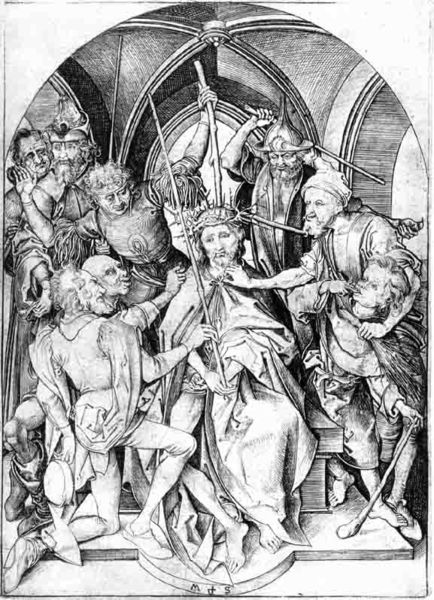
Titel: Die Dornenkrönung
Künstler: Martin Schongauer
Standort: Karlsruhe
Institution: Staatliche Kunsthalle Karlsruhe
Schlagwörter: dunkel, fuß, gruppe, hand, kopf, mann, nackt, schatten, umhang, weiß, menschen, sitzen, fenster, frau, grau, holz, hut, kleid, männer, raum, schwarz, stuhl, zeichnung, zimmer, blick, gebäude, haus, tuch, haube, leute, malerei, alt, bart, bärte, kappe, mütze, mützen, architektur, augen, bibel, falten, kleidung, mensch, mord, sockel, tod, trauer, bild, hände, innenraum, signatur, kirche, gewand, haare, kutte, mantel, sessel, sitzend, strick, decke, kind, gotik, krone, renaissance, stock, engel, fesseln, bein, füße, hintern, holzschnitt, bogen, schuhe, stab, hosen, grafik, graphik, bank, hocker, rundbogen, kuppel, treppe, könig, lanze, soldaten, thron, balken, stufe, stufen, entkleidung, faltenwurf, podest, junge, tor, halle, bögen, barfuss, gewölbe, stangen, spott, buch, kirch, kreuz, religion, torbogen, linear, rippen, druck, druckgraphik, schwarzweiss, druckgrafik, schraffur, radierung, stich, festnahme, gefangen, gefangennahme, häscher, knüppel, schwert, schwerter, waffen, knien, schlag, schlagstock, soldat, strafe, stöcke, waffe, helm, stiefel, herrscher, pilatus, trohn, tron, kranz, menschenmenge, rüstung, schaulustige, arkaden, gestalten, rom, römer, schlussstein, kreuzrippen, kreuzrippengewölbe, schläger, helme, karfreitag, stäbe, gotisch, kreuzgewölbe, kreuzgratgewölbe, rippengewölbe, spitzbogen, christus, jesus, jesus christus, kreuzigung, ostern, leid, leiden, teufel, wesen, mittelalter, wams, krieger, fabelwesen, dornen, krönung, wächter, wut, geistliche, lanzen, tempel, speer, speere, dürer, geistlich, jünger, gefangener, kupferstich, schmerzen, heiland, jesu, hinterhalt, joch, keule, schlagen, zorn, schraffierung, dornenkrone, auferstehung, mörder, christi, zepter, kniefall, schimpfen, bauwerk, bedrängnis, narthex, vorhalle, vierung, verspottung, kruez, anfassen, jude, juden, martin, christ, schächer, prügel, apostel, folter, marter, passion, grausam, dorn, schmerzensmann, kreuzweg, geisselung, dornenkrönung, leidend, melchior, verrat, verurteilung, geiselung, foltern, ecce homo, schongauer, kron, verräter, auspeitschung, quälen, pontius, verspotten, sticj, pein, todesurteil, peinigung, schaulust, gewöbe, stöck, mnner, adieu, teufe, kreuzbogen, 9, 1490, ms, gewölbe+#, krohn, gesselung, m+s, verspottet, börtig, geißelt, dornkranz, schlussstein#, schondorfer, schmerzejn